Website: crate-barrel
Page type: billing-address
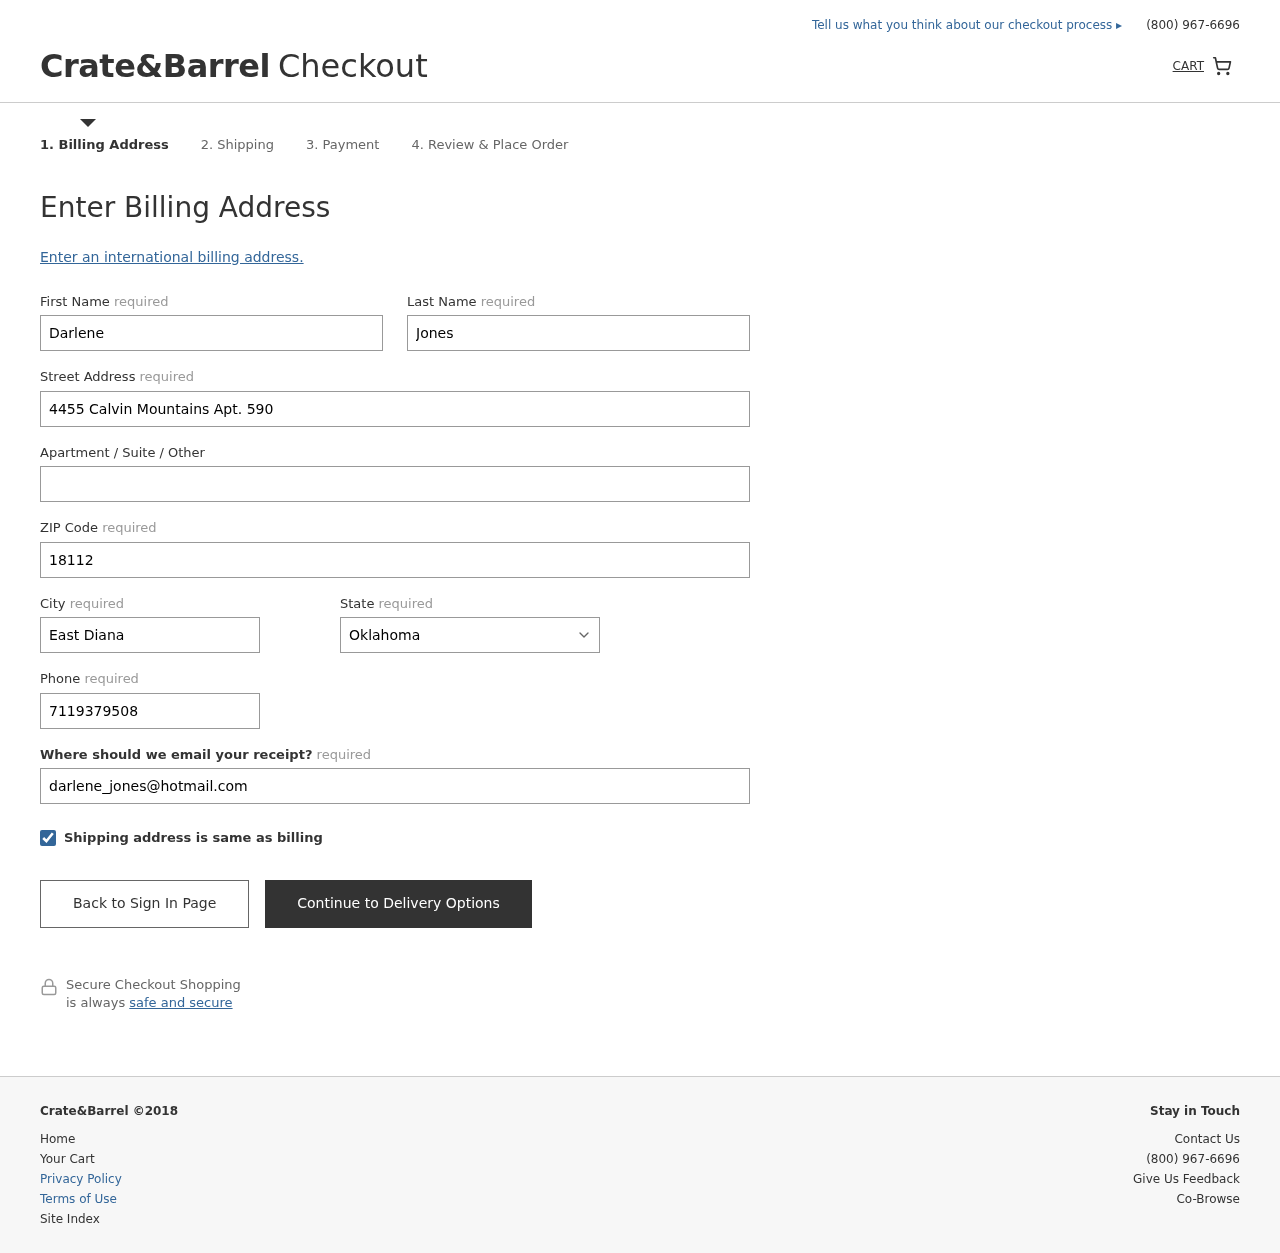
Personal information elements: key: PII_STATE
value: Oklahoma
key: PII_FIRSTNAME
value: Darlene
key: PII_LASTNAME
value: Jones
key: PII_STREET
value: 4455 Calvin Mountains Apt. 590
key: PII_POSTCODE
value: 18112
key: PII_CITY
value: East Diana
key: PII_PHONE
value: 7119379508
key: PII_EMAIL
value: darlene_jones@hotmail.com